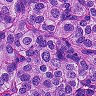
Metastatic tissue present: yes